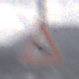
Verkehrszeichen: Stau
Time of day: MorningAfternoon
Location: Outdoor (Nature)
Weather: PartlyCloudy
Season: Winter
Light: Natural